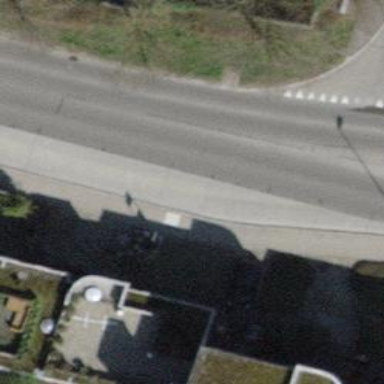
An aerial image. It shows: Bus stop with platform for public transport.